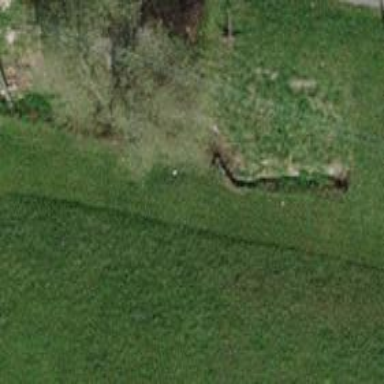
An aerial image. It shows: Ditch in the surroundings.